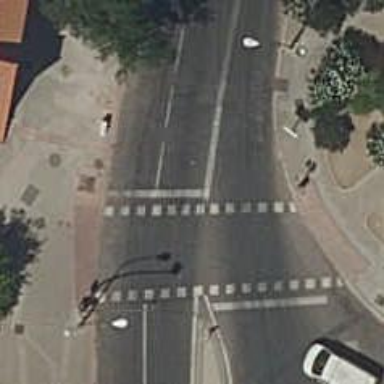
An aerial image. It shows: Zebra crossing with traffic signals. The crossing is marked by traffic lights.